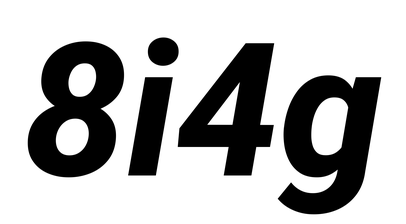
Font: Roboto-Italic_ExtraBold_Italic